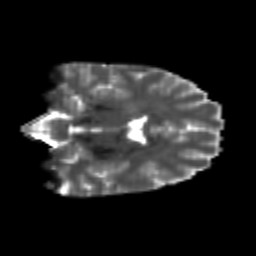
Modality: T2w
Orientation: coronal
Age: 24
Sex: female
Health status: healthy
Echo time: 0.074 s